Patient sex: M
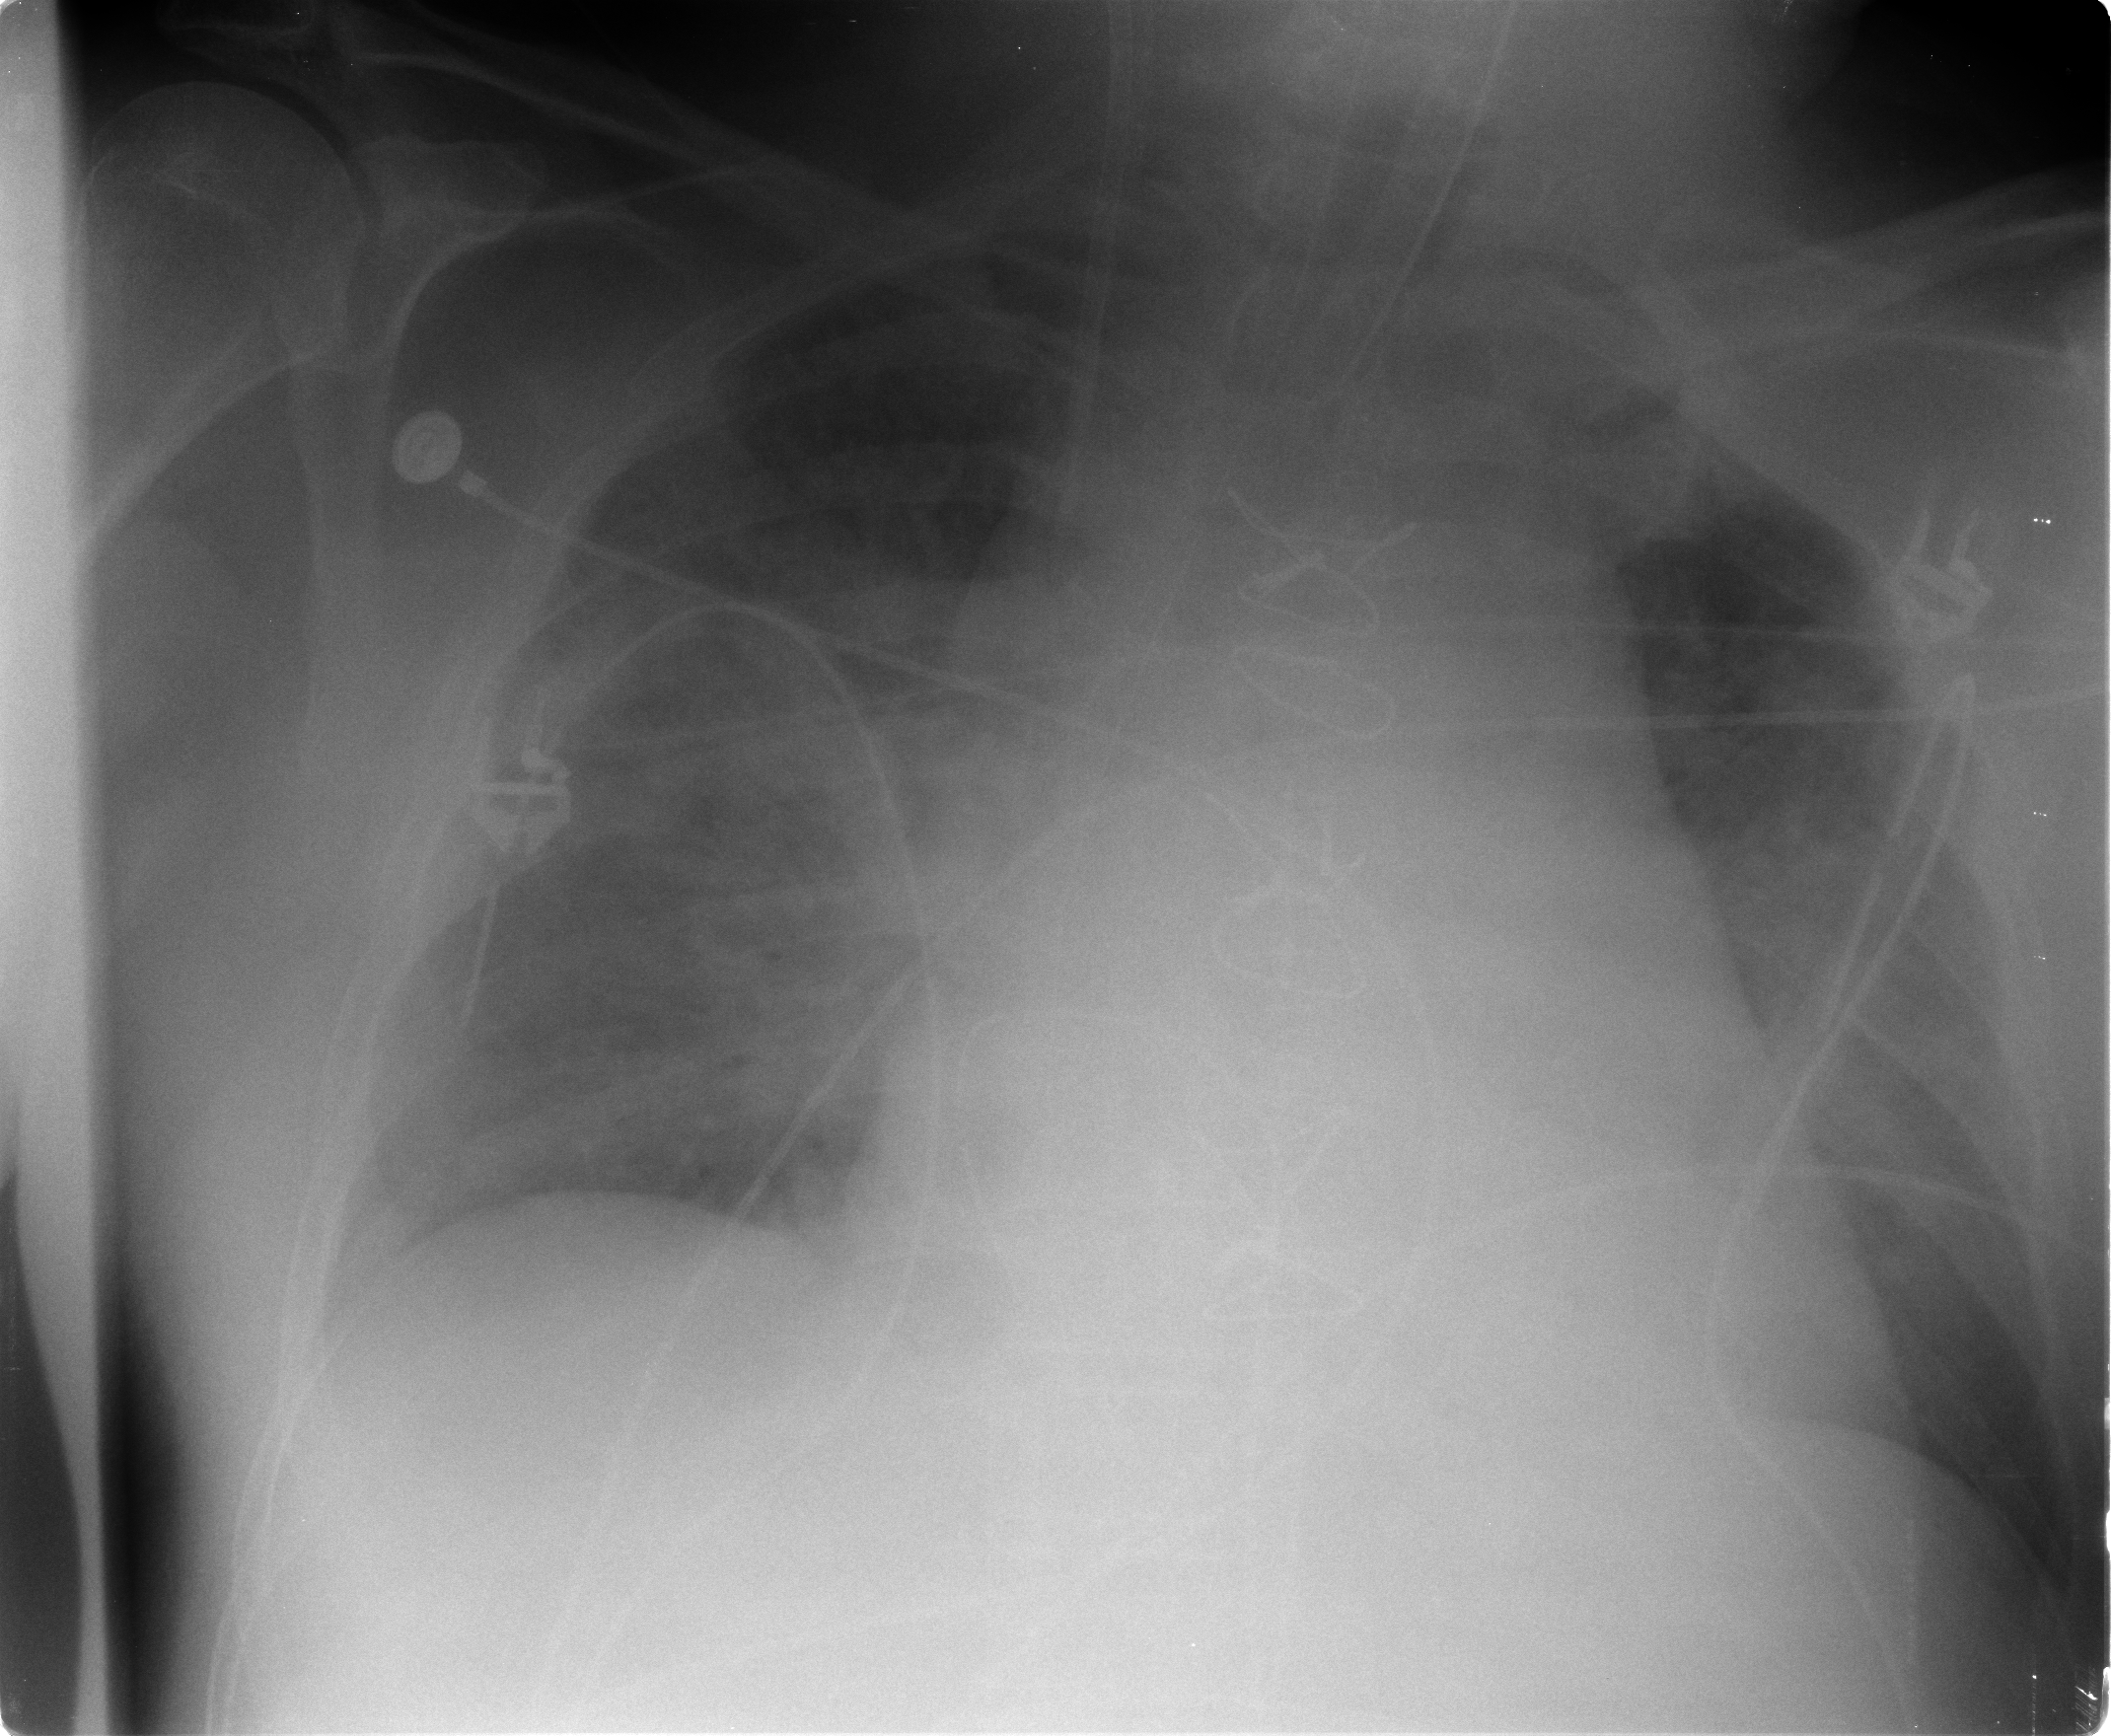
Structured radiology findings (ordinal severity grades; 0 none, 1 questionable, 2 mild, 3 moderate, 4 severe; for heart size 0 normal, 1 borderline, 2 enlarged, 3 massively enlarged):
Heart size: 3
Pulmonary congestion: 2
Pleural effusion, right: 0
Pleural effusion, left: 0
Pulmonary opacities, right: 3
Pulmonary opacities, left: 2
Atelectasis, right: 2
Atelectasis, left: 2